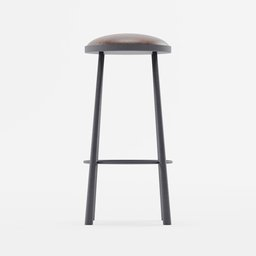
Label: furniture